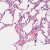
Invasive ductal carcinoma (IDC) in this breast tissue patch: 0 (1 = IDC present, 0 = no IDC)